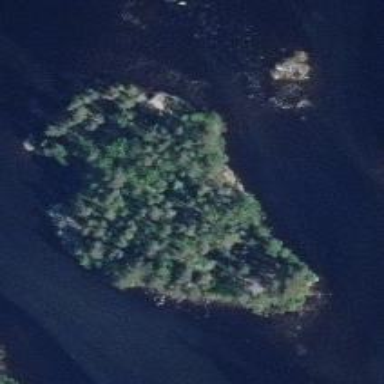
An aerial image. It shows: Islet surrounded by woodland.